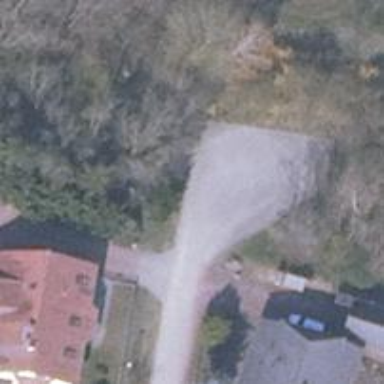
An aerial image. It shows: Turning circle on the road.